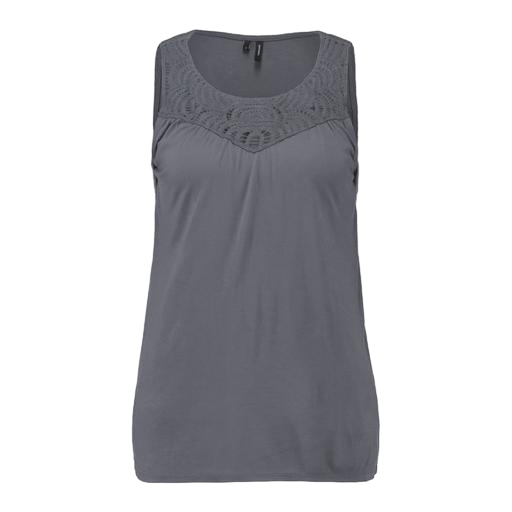
gray magda top thunder, grey tank top, short-sleeve top only macy, white background